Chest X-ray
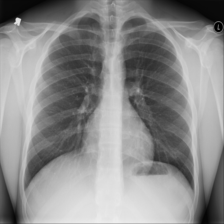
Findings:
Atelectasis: negative
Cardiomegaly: negative
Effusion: negative
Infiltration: positive
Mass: negative
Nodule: negative
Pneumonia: negative
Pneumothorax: negative
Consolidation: negative
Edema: negative
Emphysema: negative
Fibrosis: negative
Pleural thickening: negative
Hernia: negative